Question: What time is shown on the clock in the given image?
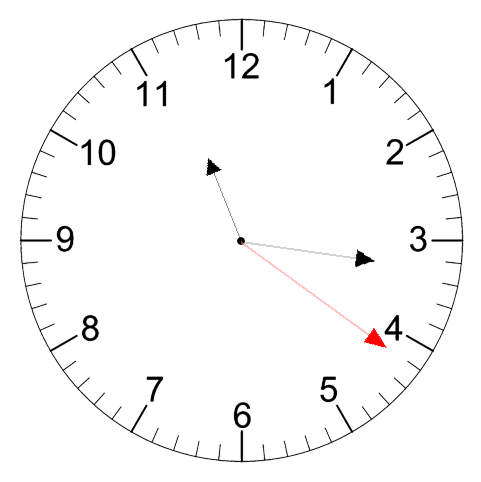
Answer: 11:16:21